Question: I'm trying to rotate an UIImageView constraint by it's center with CGAffineTransformRotate but the View jitters around while rotating. If I use CATransform3DRotate to rotate it's layer this doesn't happen, but as soon as I edit the Constraints (changing the Constant) the rotated Image jumps away. Has anybody an Idea how to fix this Issue?
This is a Screenshot of the rotated Image that jumped away
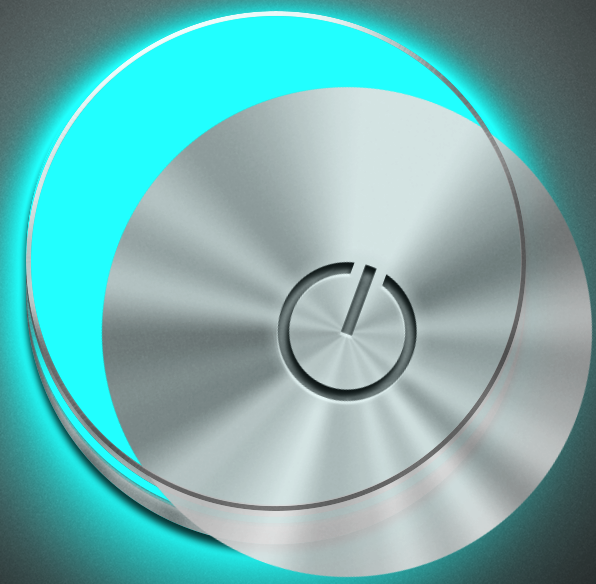
Answer: I Just heard Back from the Apple Support Team and they provided a Solution for my Problem by overwriting layoutSubviews of the Superview. This allows to apply special Layout for specific Views. This might not be a perfect solution, but it works like a charm and since Apple suggested it, it should be a good Solution if it comes from the Engeneers that implemented Autolayout
I added a more complete answer <URL> - a similar Question.